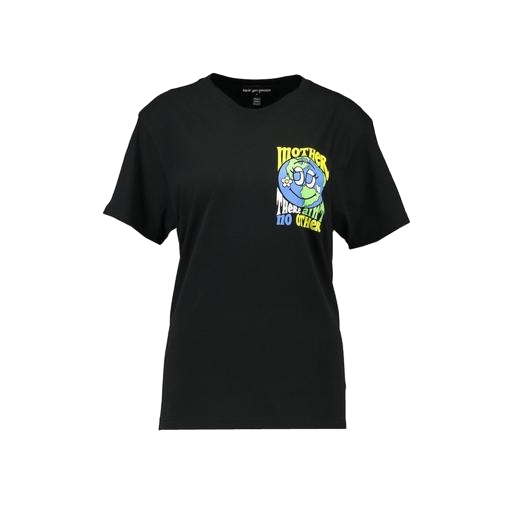
black woman's tee, black plus size printed t-shirt only macy, black hot print boyfriend t-shirt, white background